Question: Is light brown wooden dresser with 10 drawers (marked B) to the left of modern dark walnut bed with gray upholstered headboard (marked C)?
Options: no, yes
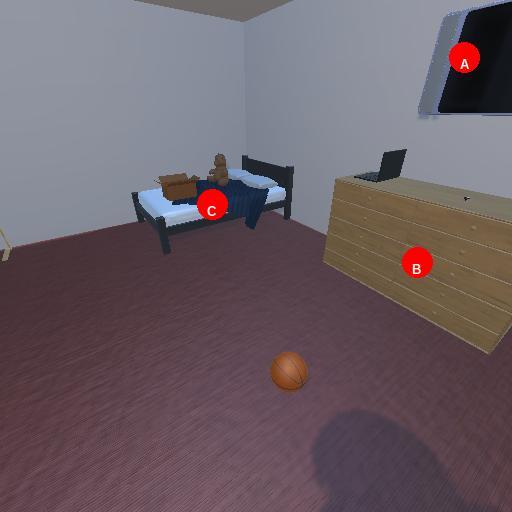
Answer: no